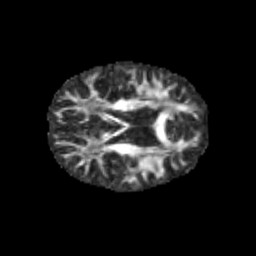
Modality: FA
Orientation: axial
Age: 9
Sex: male
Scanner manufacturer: siemens
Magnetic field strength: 3 T
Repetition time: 3.8 s
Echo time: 0.07 s